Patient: sex F, age 36
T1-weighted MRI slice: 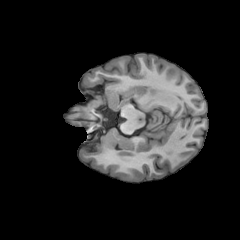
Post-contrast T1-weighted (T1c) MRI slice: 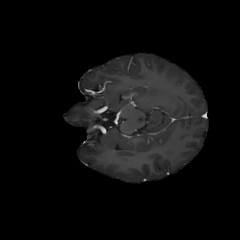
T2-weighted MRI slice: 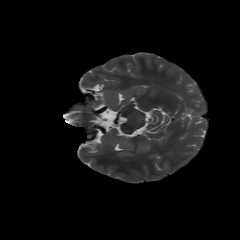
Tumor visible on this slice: no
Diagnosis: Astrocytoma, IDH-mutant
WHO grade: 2